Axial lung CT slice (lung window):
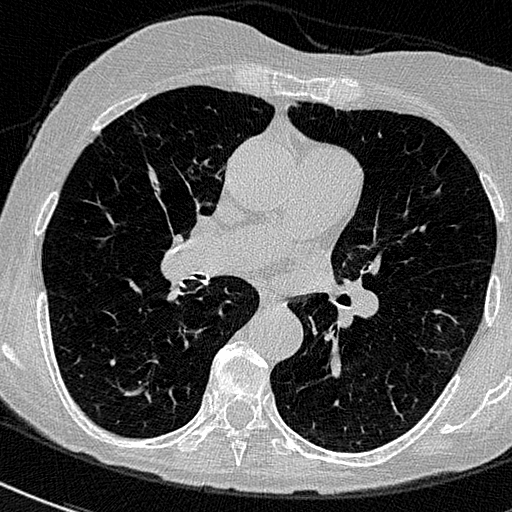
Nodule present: no